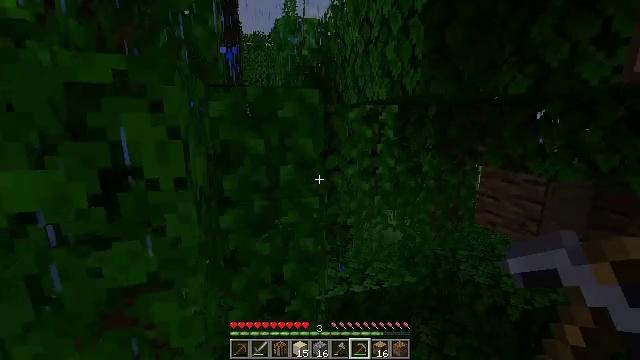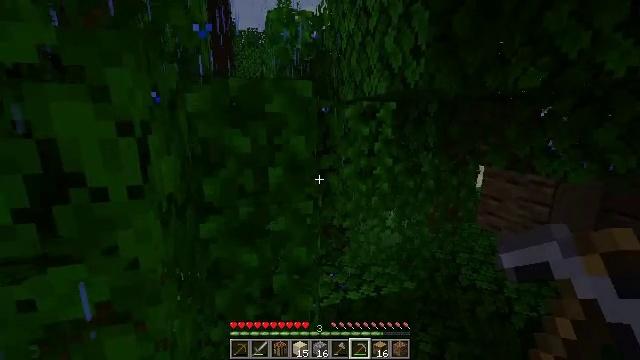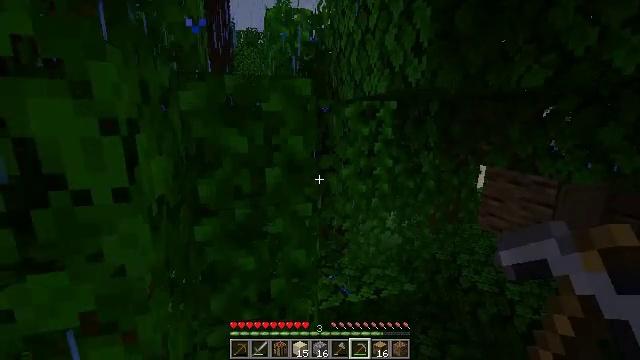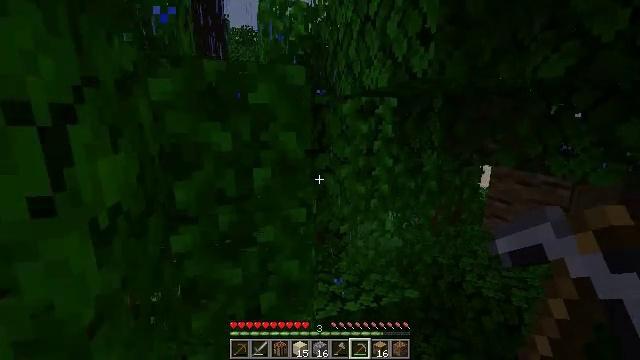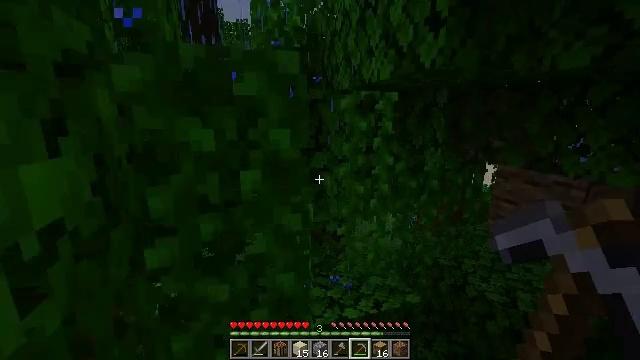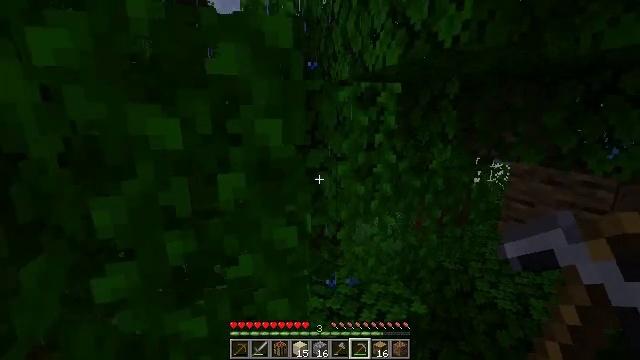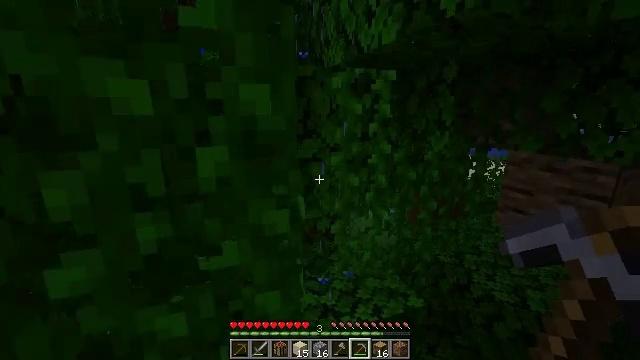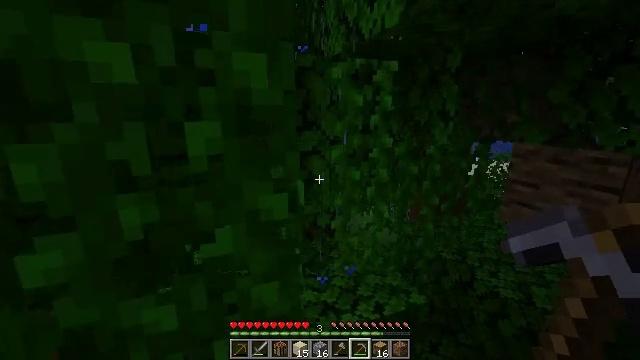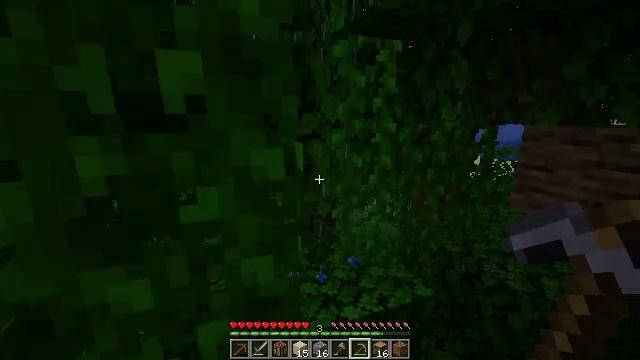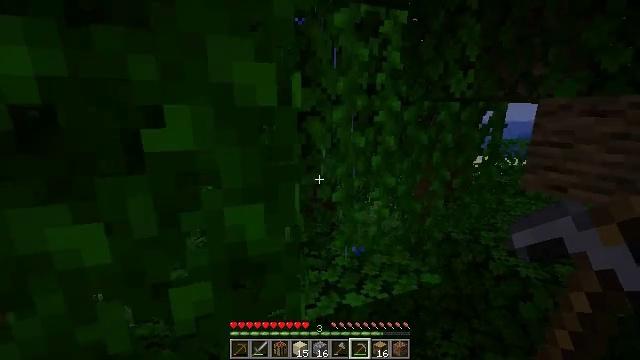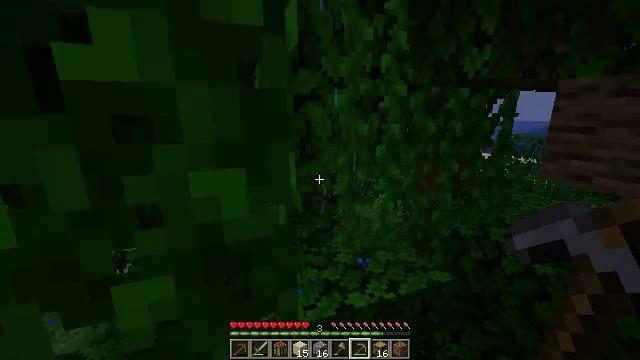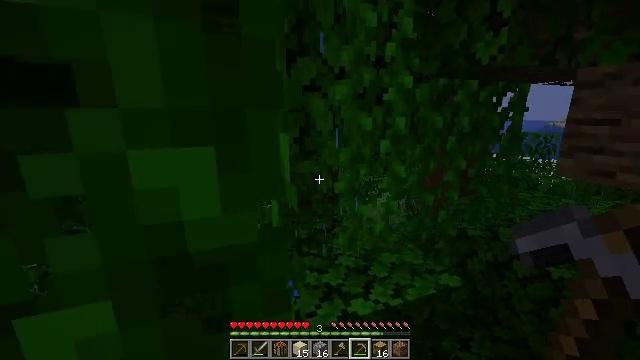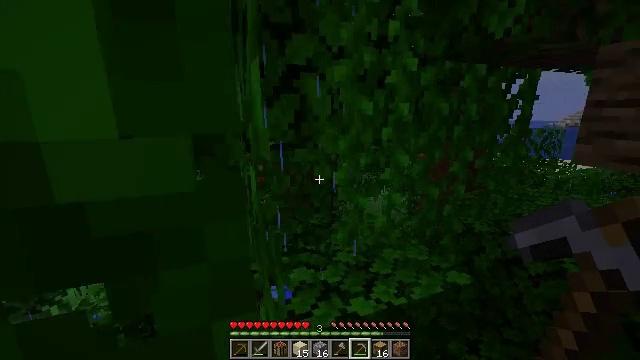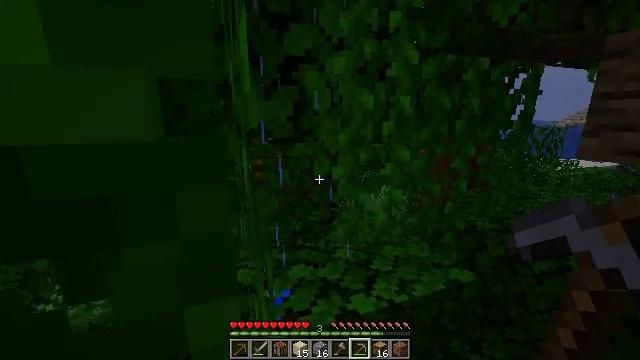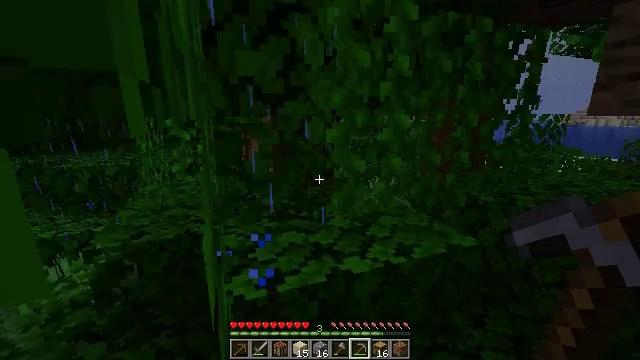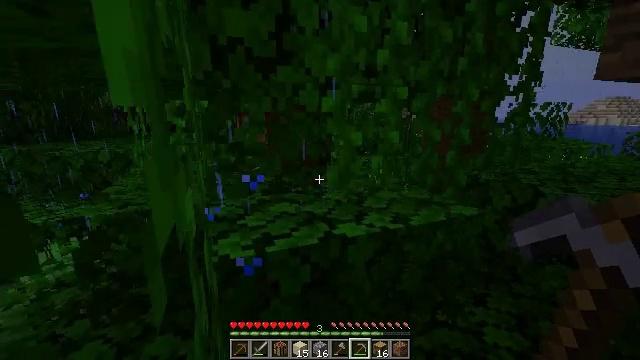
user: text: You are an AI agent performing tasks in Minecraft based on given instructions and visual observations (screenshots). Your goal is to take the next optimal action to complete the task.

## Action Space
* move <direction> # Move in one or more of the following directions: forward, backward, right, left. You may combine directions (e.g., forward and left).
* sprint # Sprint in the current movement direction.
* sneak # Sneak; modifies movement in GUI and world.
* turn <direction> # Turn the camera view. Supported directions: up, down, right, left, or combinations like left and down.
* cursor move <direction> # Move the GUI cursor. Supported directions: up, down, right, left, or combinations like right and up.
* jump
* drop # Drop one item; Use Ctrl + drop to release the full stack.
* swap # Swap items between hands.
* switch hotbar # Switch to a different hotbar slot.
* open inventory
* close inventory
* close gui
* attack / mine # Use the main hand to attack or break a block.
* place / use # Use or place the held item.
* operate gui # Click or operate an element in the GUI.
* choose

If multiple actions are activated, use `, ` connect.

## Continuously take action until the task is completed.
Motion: motion action
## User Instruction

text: Break the jungle leaves with your hand or shears.
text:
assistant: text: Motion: move forward, turn right
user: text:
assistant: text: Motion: move forward
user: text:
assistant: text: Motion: move forward
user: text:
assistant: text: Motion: move forward
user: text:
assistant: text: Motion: move forward, turn right
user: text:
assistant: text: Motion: move forward, turn right
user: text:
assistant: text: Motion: move forward
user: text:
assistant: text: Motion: move forward
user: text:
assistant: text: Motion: move forward
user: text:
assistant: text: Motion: move forward
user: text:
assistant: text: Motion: move forward
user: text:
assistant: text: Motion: move forward
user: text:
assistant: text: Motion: move forward
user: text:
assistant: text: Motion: move forward
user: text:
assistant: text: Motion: move forward
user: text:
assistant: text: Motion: move forward
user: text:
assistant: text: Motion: move forward
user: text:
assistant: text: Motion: move forward
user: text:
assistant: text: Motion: move forward, turn left
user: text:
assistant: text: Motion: move forward, turn left and up
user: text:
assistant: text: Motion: move forward, turn left and up
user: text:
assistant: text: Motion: move forward, turn left and up
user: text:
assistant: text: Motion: move forward, turn left and up, attack / mine
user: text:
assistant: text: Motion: move forward, turn left, attack / mine
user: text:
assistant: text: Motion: move forward, turn left, attack / mine
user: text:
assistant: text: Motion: move forward, turn left, attack / mine
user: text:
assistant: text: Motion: move forward, turn left, attack / mine
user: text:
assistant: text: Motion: move forward, attack / mine
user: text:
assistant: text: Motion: move forward, attack / mine
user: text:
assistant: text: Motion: move forward, attack / mine